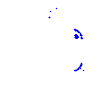
Particle: pion